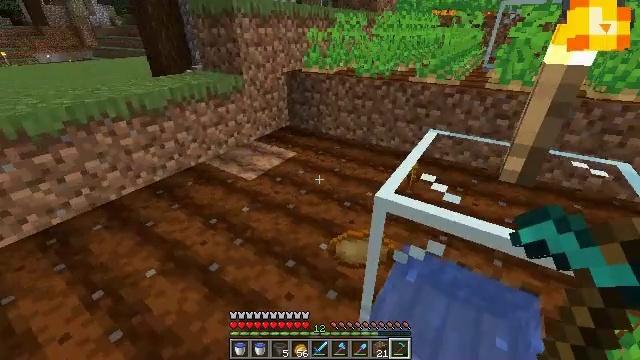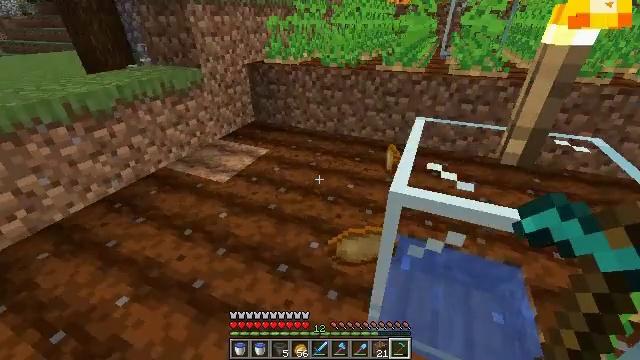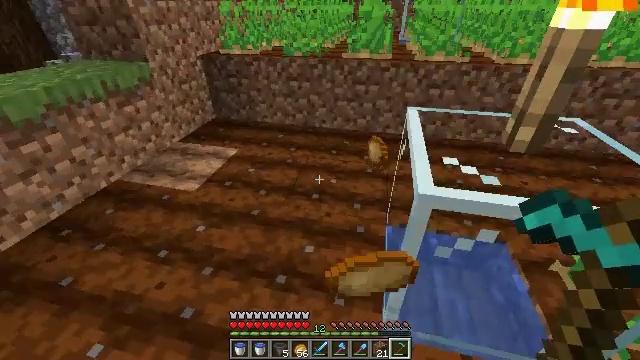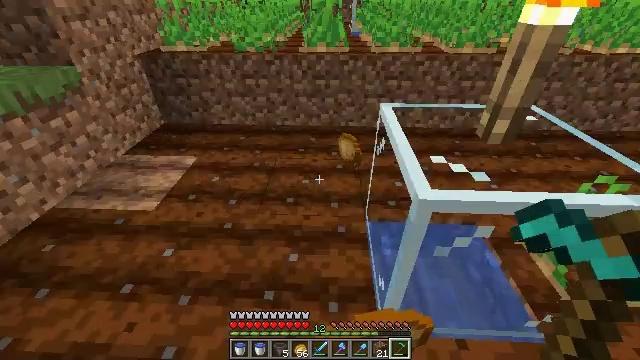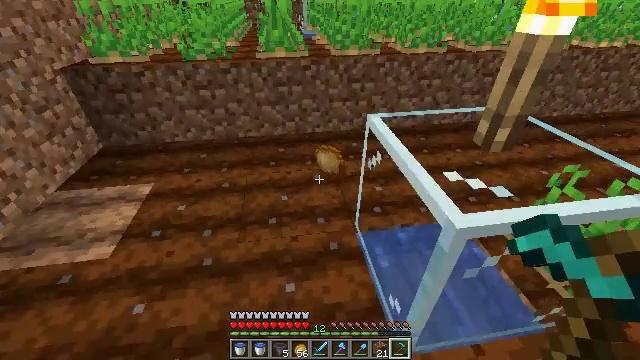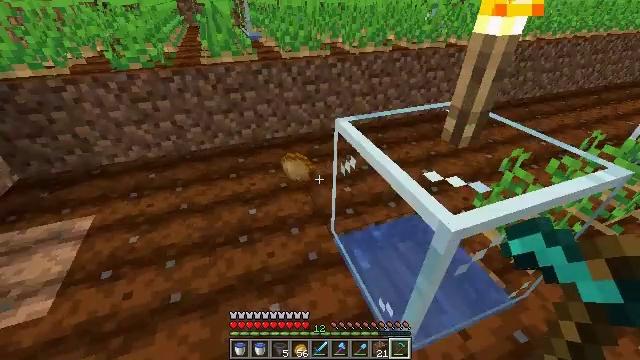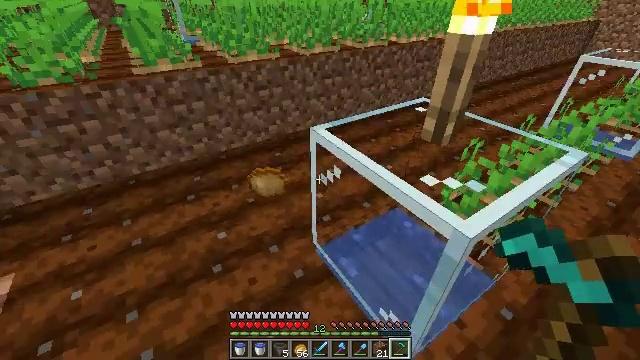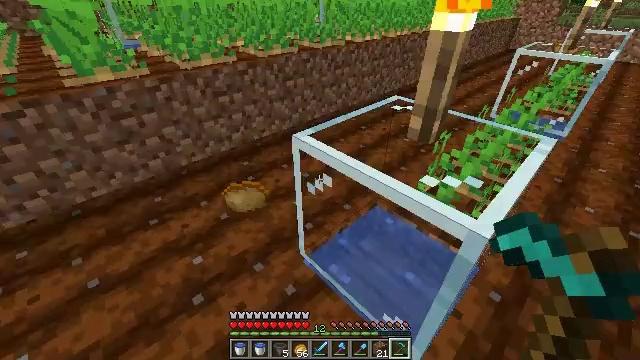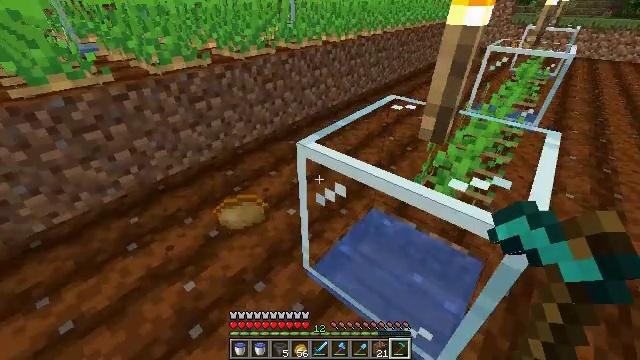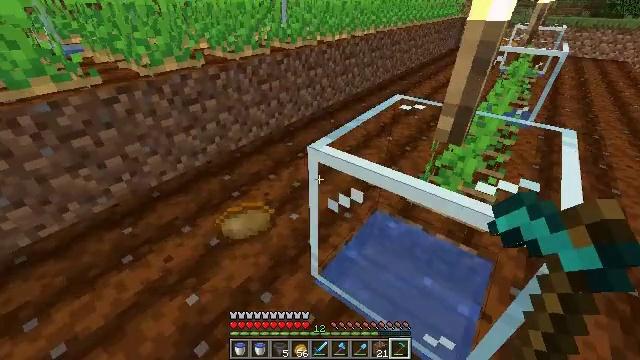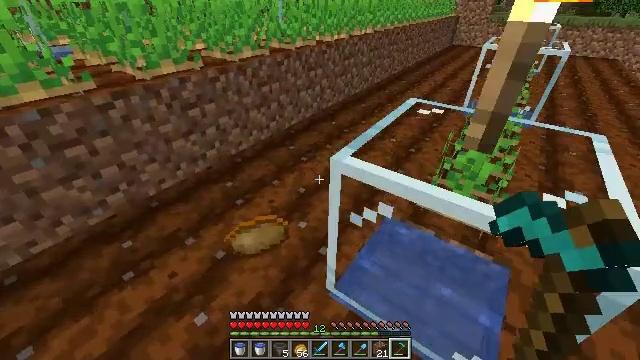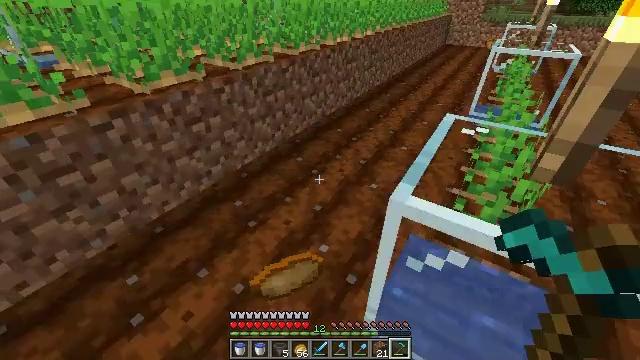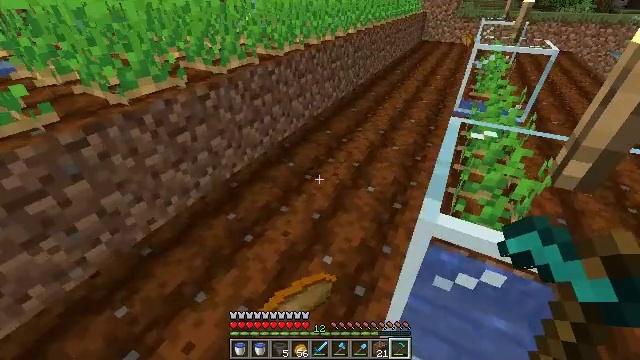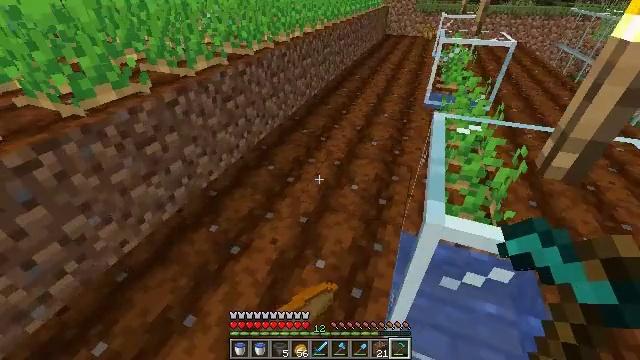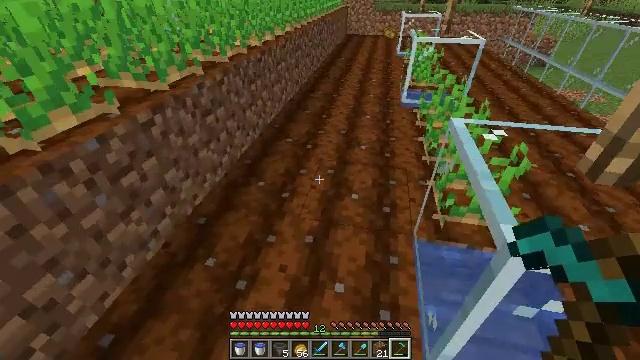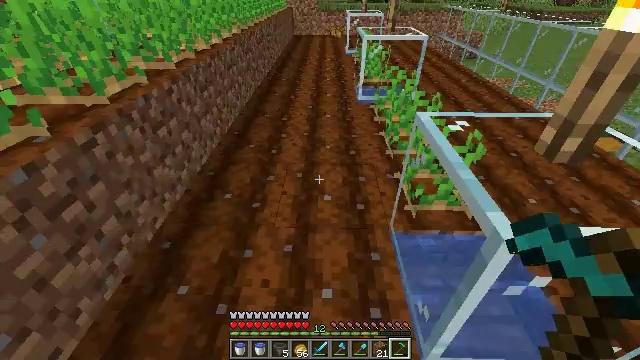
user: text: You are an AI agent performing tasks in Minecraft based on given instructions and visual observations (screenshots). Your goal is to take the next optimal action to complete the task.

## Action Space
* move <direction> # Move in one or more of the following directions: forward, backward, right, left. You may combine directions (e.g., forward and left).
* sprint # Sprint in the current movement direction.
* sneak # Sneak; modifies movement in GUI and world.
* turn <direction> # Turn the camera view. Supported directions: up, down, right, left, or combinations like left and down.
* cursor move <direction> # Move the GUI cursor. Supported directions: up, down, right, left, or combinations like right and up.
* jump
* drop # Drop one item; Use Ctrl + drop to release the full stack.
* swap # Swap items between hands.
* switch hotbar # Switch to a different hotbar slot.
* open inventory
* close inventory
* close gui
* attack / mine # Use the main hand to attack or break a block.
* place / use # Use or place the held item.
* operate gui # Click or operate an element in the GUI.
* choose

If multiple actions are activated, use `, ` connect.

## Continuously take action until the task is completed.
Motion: motion action
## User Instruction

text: Harvest potatoes.
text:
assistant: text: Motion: move forward and move left, turn right and down
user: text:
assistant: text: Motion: move forward and move left, turn right and down
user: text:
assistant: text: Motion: move forward and move left, turn right and down
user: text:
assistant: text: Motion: move forward and move left, turn right
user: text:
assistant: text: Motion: move forward and move left, turn right
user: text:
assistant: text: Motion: move forward and move left, turn right
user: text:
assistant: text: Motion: move forward and move left, turn right
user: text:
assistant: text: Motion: move forward and move left, turn right
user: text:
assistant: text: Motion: move forward and move left, turn right
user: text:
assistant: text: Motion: move forward and move left, turn right
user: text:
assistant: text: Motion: move forward and move left, turn right
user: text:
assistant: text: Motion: move forward and move left, turn right
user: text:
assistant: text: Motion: move forward and move left, turn right
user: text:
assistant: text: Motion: move forward and move left, turn right
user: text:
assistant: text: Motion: move forward and move left, turn right
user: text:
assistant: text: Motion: move forward and move left, turn right
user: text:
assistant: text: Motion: move forward and move left, turn right
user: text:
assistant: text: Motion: move forward and move left, turn right and up
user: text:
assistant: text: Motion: turn right
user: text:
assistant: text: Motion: turn right and up
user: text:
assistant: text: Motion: turn right
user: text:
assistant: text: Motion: turn right
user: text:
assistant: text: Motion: no_op
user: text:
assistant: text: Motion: attack / mine
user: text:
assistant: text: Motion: attack / mine
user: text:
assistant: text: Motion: attack / mine
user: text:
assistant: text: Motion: move forward, attack / mine
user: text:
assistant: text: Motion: move forward, turn left
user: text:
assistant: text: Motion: move forward, turn left and up
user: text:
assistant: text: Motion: move forward, turn left and up